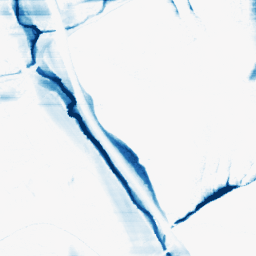
Category: morphological
Decomposition family: morphological_rect
Decomposition parameters: operation: closing
width: 50
height: 3
Upsampling method: quadratic
Upsampling parameters: scale: 8
Upsampling scale: 8